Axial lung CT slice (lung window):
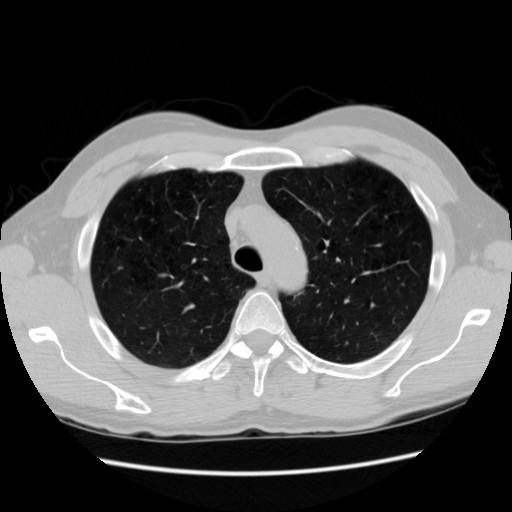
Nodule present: no